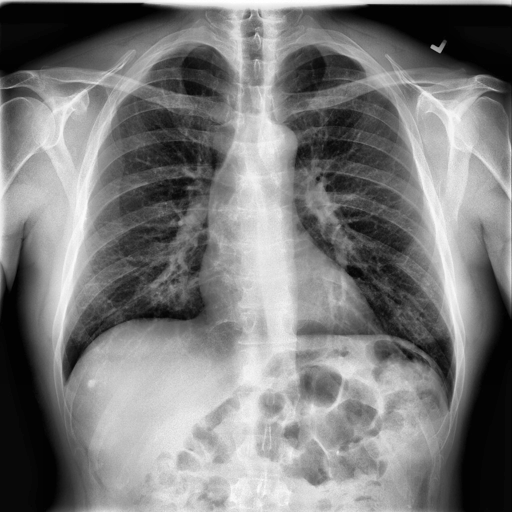
Finding: NORMAL